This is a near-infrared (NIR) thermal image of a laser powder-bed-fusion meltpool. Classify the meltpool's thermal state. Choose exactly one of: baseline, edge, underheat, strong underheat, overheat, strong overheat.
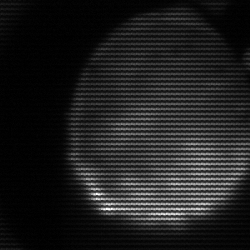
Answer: edge